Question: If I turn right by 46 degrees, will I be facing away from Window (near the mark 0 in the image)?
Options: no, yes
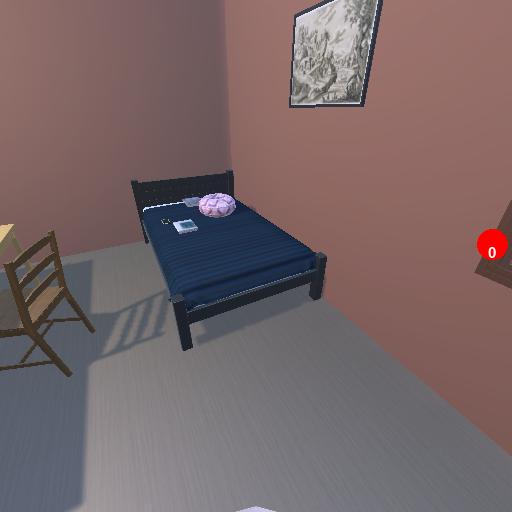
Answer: no